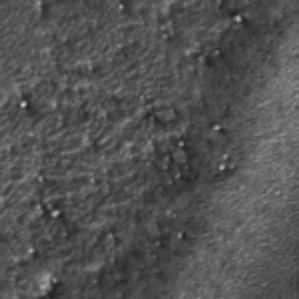
Label: frost